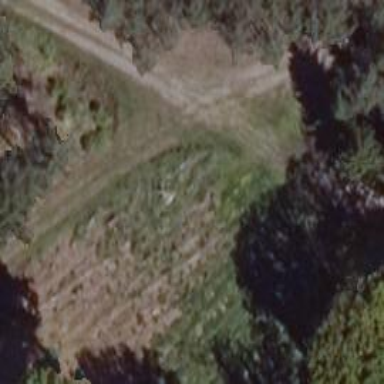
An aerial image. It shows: Track road with grade4 tracktype.